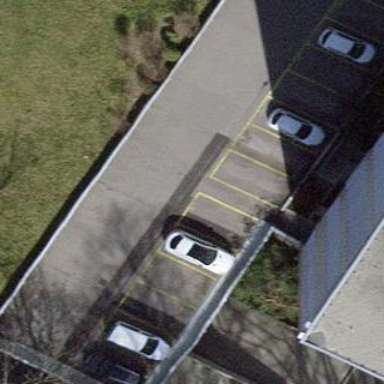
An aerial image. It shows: Parking lane for vehicles.